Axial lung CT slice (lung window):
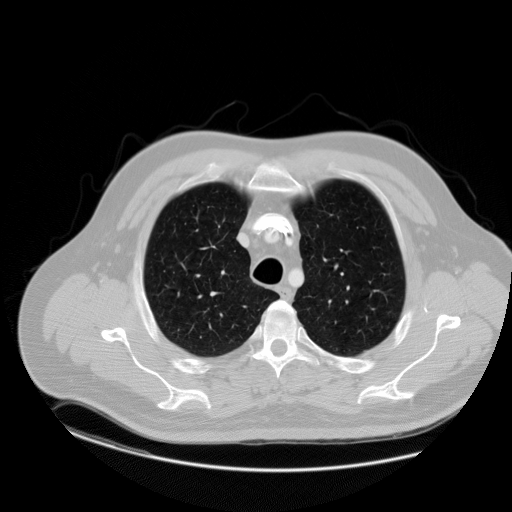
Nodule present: no